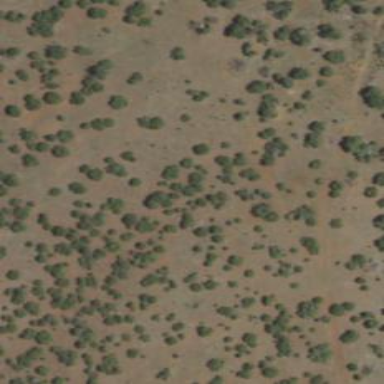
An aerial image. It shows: Area covered in scrub vegetation.